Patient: sex M, age 57
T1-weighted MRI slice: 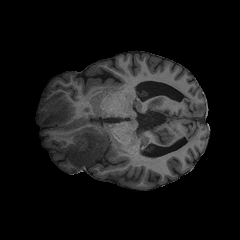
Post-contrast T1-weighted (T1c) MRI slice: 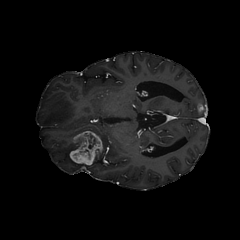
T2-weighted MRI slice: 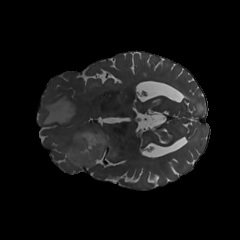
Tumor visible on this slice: yes
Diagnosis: Glioblastoma, IDH-wildtype
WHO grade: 4